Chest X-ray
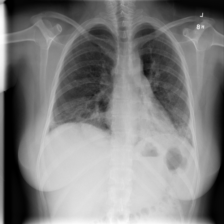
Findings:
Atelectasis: negative
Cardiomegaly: negative
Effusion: negative
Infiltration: positive
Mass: negative
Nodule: negative
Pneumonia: negative
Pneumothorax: negative
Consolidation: negative
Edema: negative
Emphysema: negative
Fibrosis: negative
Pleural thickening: negative
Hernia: negative